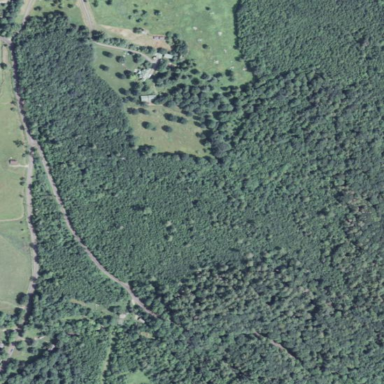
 designated as Existing Preserved Open Space."